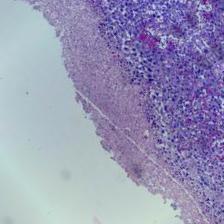
Diagnosis: OSCC